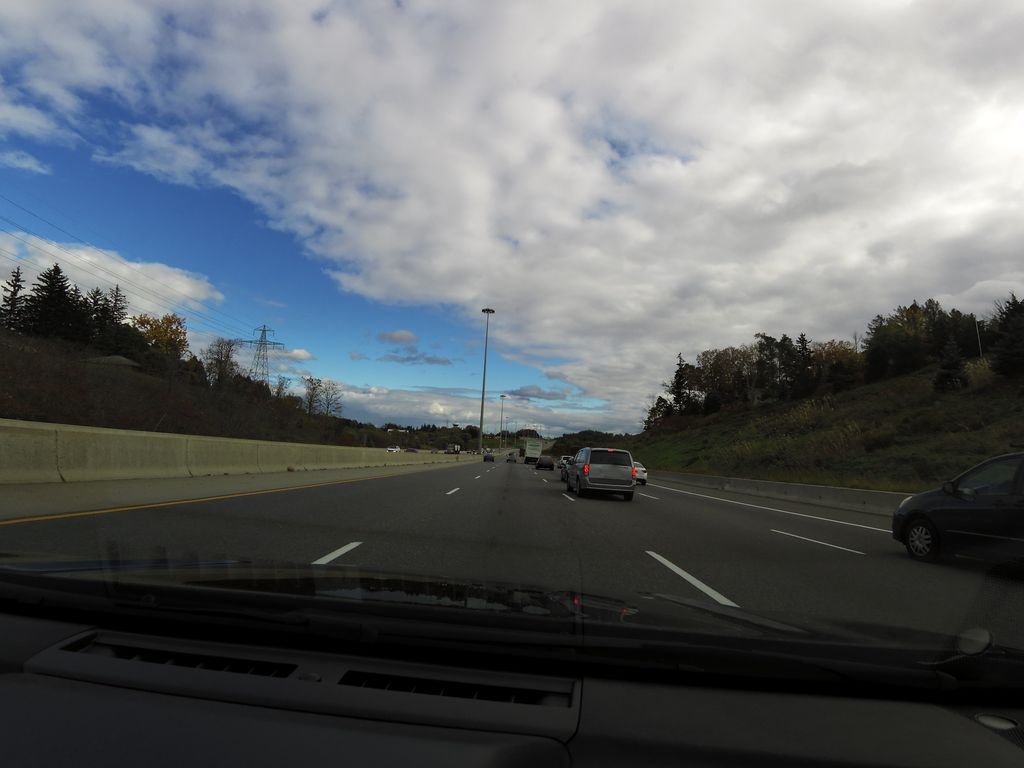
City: kitchener-waterloo